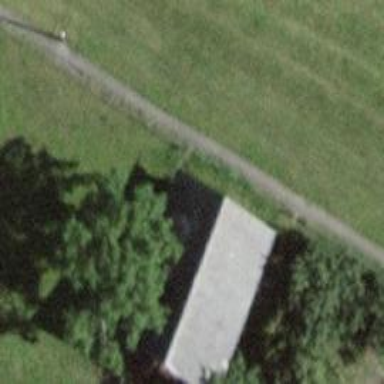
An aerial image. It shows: Barn.